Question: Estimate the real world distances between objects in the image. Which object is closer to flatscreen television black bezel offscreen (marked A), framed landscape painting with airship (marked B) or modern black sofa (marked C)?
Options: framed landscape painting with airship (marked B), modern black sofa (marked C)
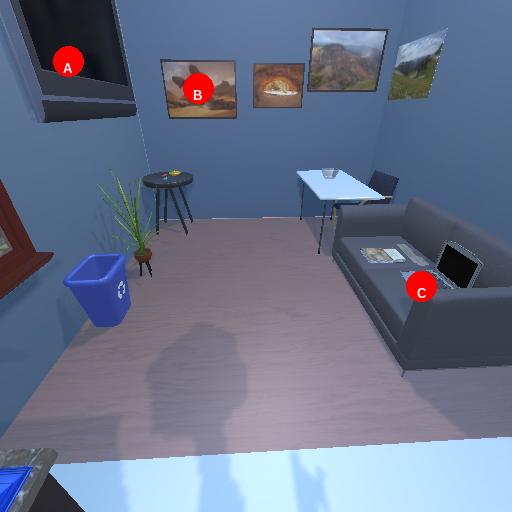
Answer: framed landscape painting with airship (marked B)